Interaction volume radius: 5 \u00c5
Interaction volume height: 10 \u00c5
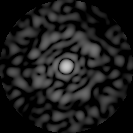
Disorder parameter: 0.8106